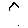
Label: hexagon